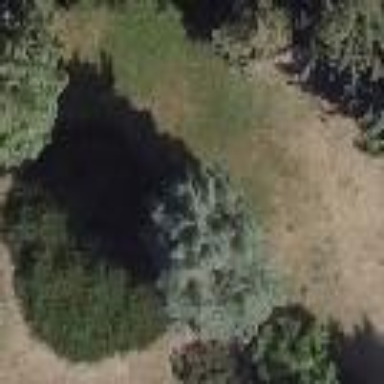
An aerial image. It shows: Juniperus forest with evergreen needle-leaved trees.